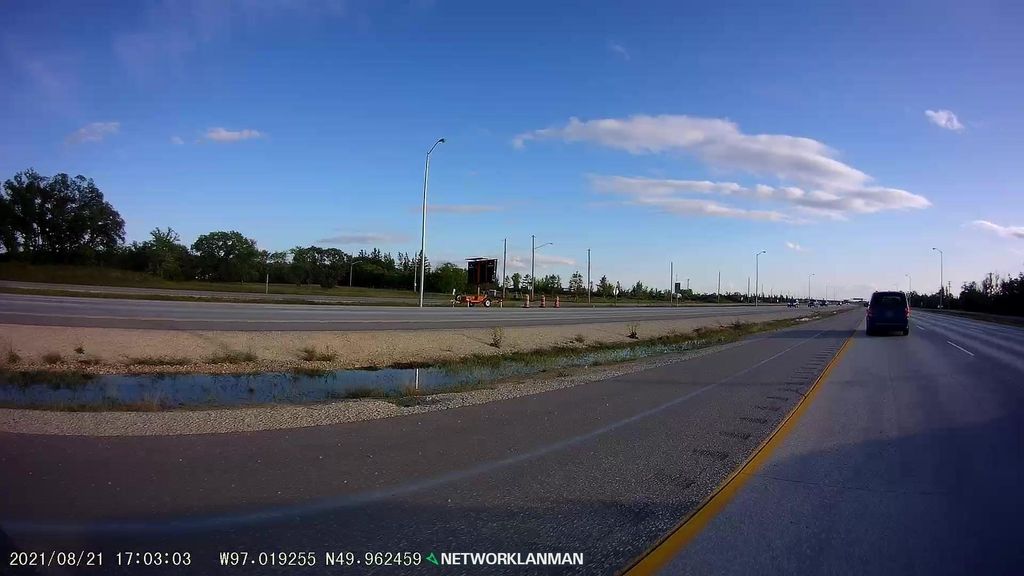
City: winnipeg